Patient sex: F
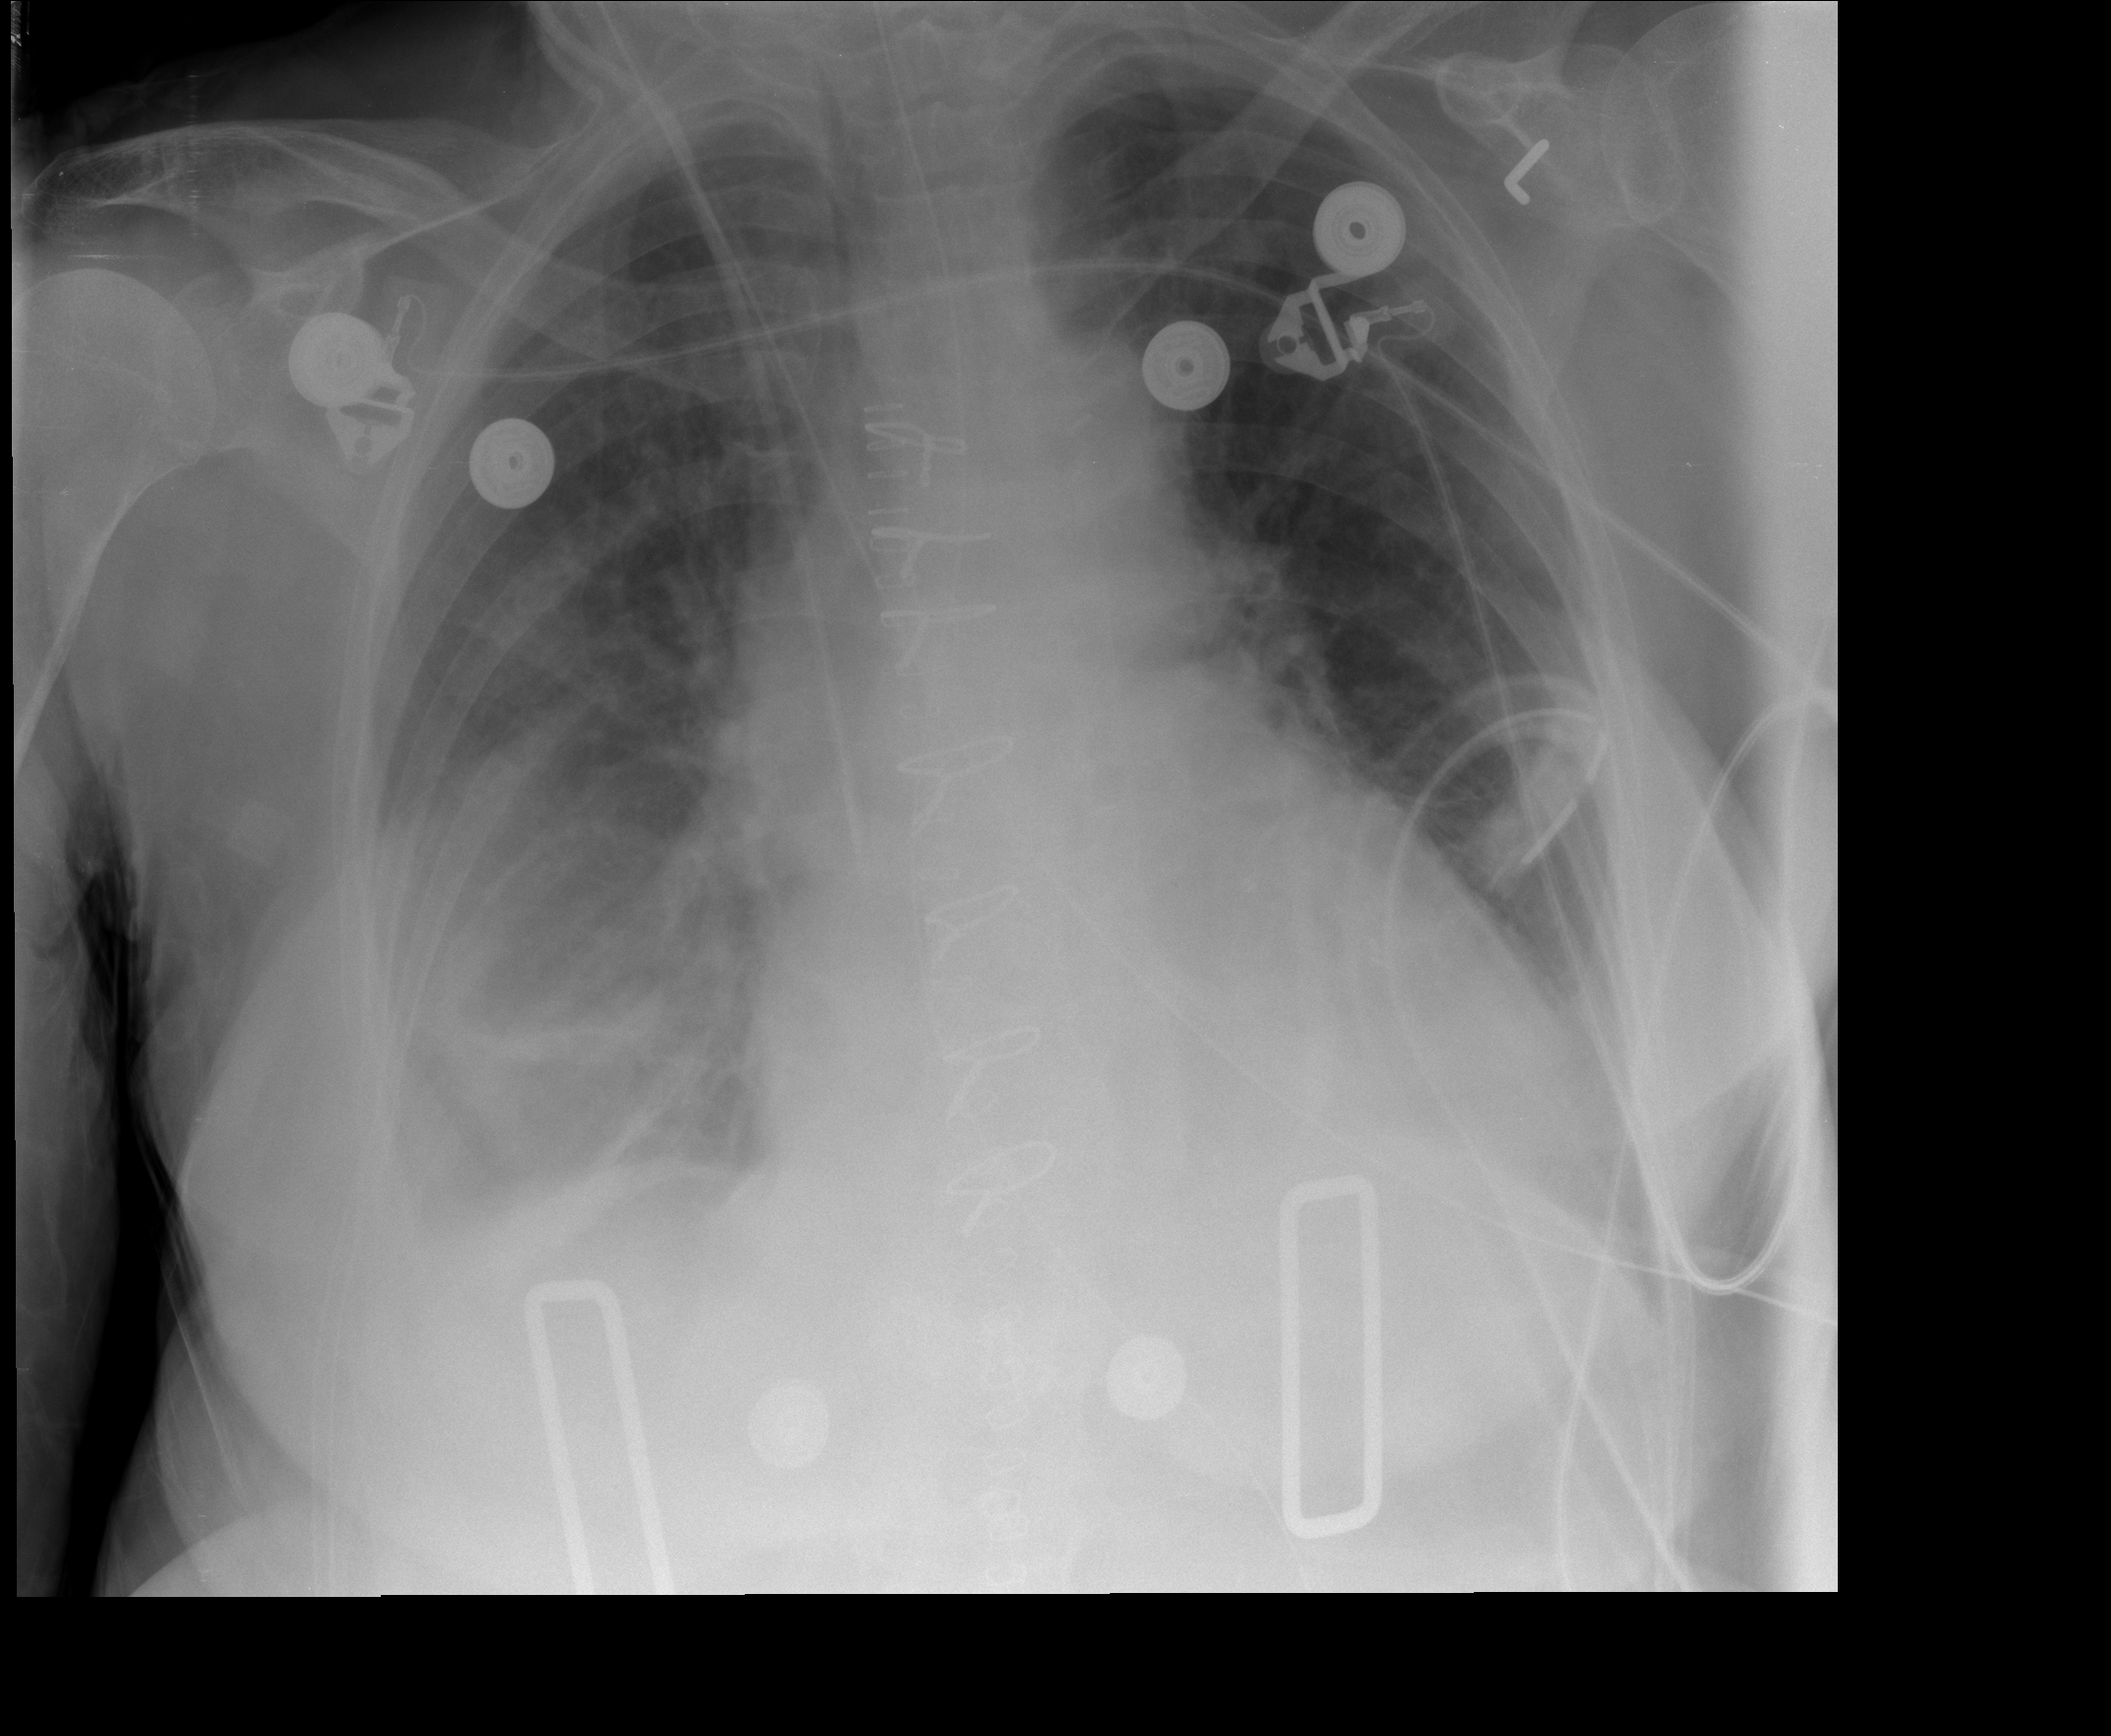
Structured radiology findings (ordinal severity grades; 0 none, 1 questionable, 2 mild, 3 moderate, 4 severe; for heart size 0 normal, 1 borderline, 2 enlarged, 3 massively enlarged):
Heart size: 1
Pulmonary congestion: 2
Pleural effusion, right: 2
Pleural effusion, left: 1
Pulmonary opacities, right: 0
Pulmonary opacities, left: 0
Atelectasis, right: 2
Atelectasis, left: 0